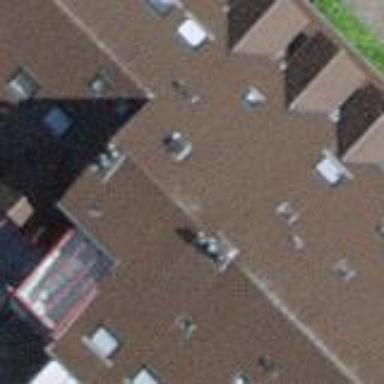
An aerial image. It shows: Residential building.